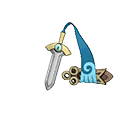
Pok\u00e9mon: honedge